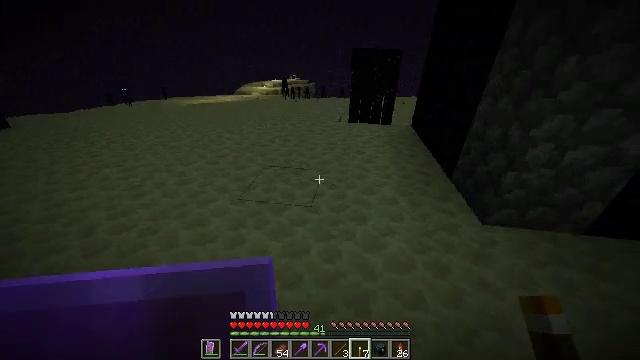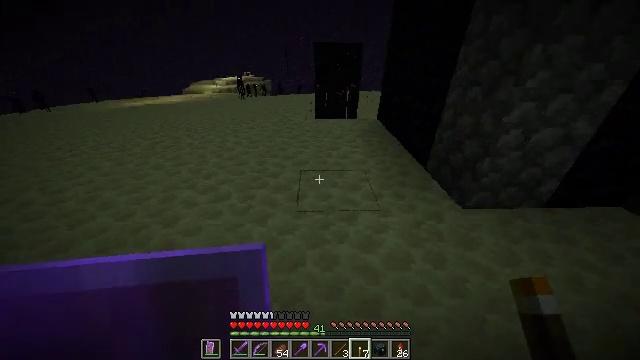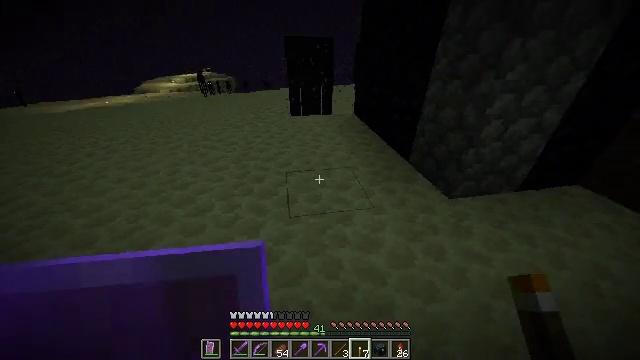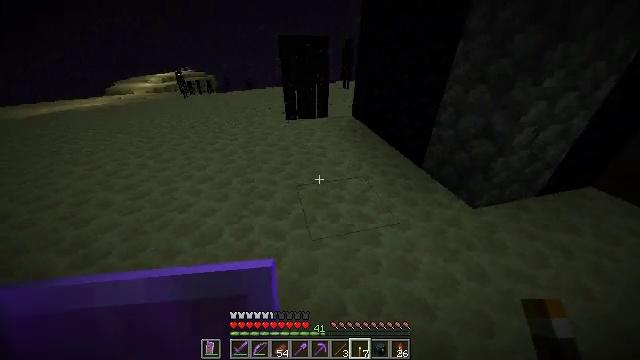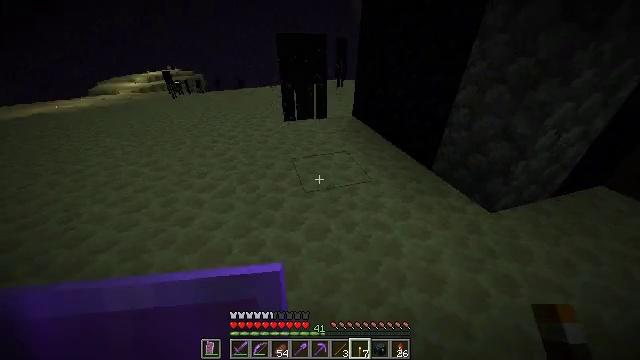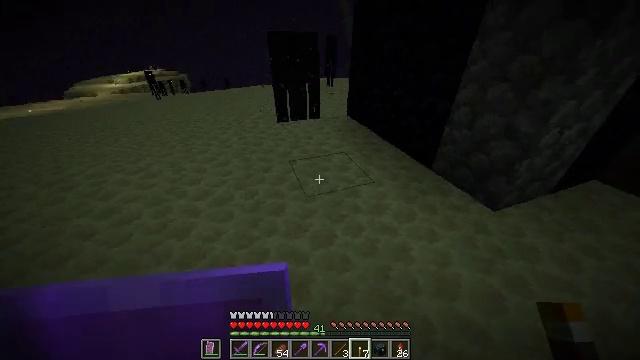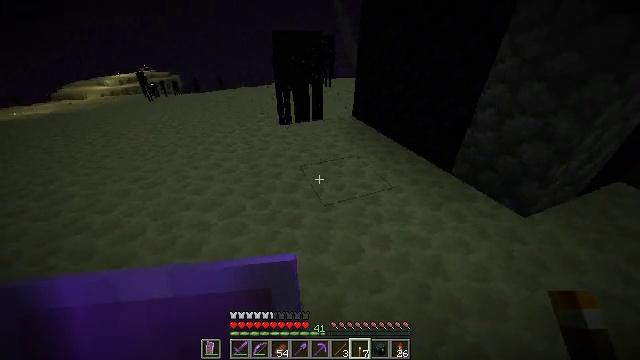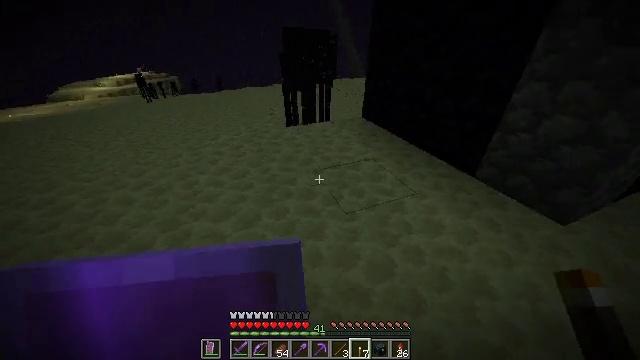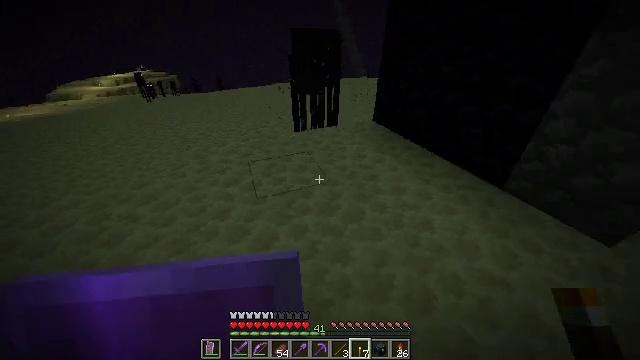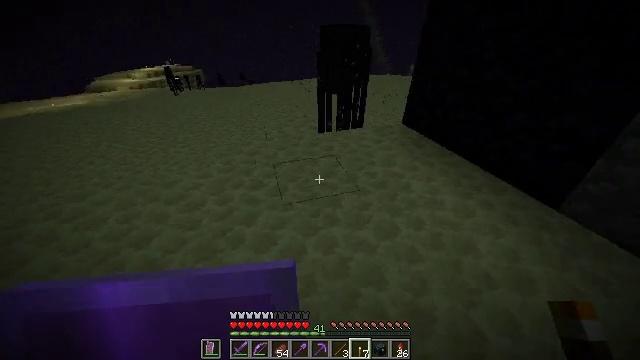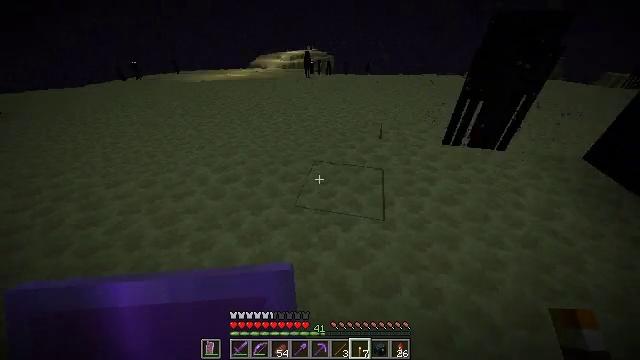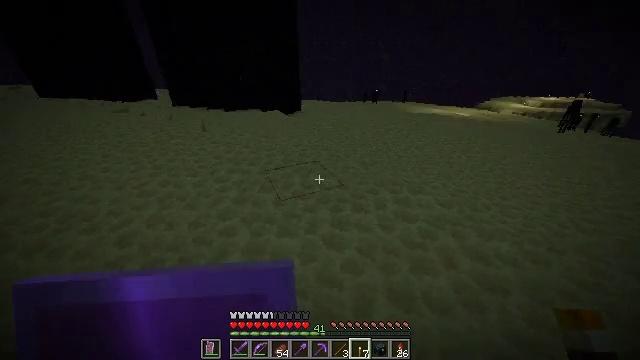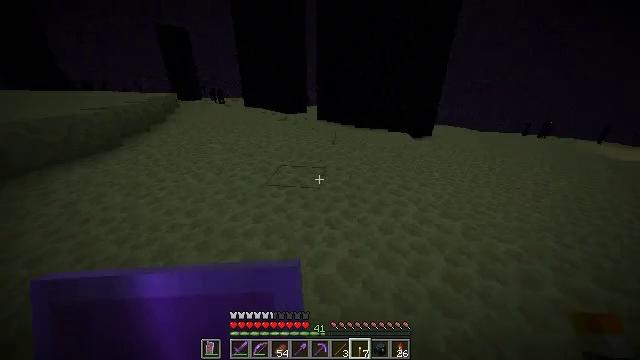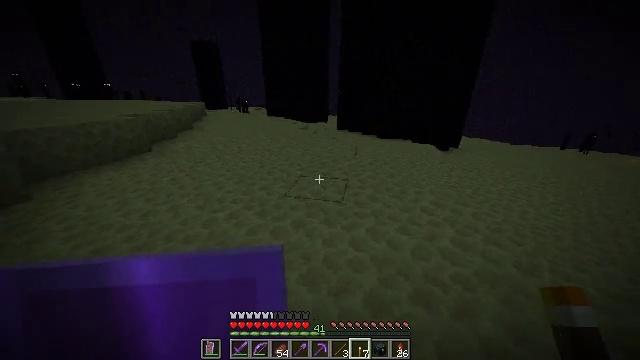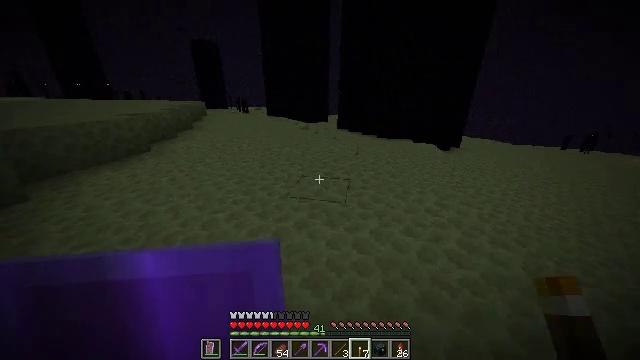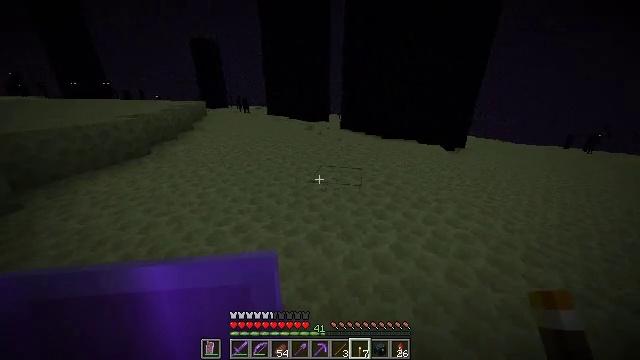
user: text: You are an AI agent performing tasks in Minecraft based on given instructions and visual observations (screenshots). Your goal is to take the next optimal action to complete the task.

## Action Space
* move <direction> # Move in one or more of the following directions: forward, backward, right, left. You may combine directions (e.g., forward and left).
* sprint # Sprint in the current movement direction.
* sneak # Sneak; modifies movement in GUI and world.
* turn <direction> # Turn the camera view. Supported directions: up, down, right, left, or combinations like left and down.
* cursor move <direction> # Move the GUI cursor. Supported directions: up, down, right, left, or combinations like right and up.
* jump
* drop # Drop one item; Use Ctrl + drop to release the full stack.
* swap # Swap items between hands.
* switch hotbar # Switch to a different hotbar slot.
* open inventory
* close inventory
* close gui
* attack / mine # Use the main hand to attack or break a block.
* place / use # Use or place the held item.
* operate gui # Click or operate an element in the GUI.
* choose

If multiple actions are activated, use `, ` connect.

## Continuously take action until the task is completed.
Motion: motion action
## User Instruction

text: Mine the tough obsidian.
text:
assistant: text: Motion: move forward and move left, sprint, turn right and down
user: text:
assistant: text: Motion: move forward and move left, sprint, turn right
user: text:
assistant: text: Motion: move forward and move left, sprint, turn right
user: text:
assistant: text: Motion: move forward and move left, sprint, turn right
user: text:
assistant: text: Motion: move forward and move left, sprint, turn right
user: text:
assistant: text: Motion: move forward and move left, sprint, turn right
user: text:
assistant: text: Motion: move forward and move left, sprint
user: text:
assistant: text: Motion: move forward and move left, sprint
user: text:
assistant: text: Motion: move forward and move left, sprint, turn left
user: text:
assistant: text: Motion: move forward and move left, sprint, turn left and down
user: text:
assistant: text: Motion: move forward and move left, sprint, turn left and up
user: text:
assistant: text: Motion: move forward and move left, sprint, turn left and up
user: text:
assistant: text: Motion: move forward and move left, sprint, turn left and up
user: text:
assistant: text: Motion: move forward and move left, sprint
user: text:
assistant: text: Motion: move forward and move left, sprint
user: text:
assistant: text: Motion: move forward and move left, sprint
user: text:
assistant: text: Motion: move forward and move left, sprint
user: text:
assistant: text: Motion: move forward and move left, sprint
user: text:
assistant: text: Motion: move forward and move left, sprint
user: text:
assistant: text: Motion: move forward, sprint
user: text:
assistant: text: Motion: move forward, sprint
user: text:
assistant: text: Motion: move forward, sprint
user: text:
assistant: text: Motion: move forward, sprint
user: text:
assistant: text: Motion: move forward, sprint
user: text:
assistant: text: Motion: move forward, sprint
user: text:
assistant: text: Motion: move forward, sprint, turn left and down
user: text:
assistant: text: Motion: move forward, sprint, turn left
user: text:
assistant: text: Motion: move forward, sprint, turn left and up
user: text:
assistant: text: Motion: move forward, sprint, turn left
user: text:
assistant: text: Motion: move forward, sprint